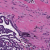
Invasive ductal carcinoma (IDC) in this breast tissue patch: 1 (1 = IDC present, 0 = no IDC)